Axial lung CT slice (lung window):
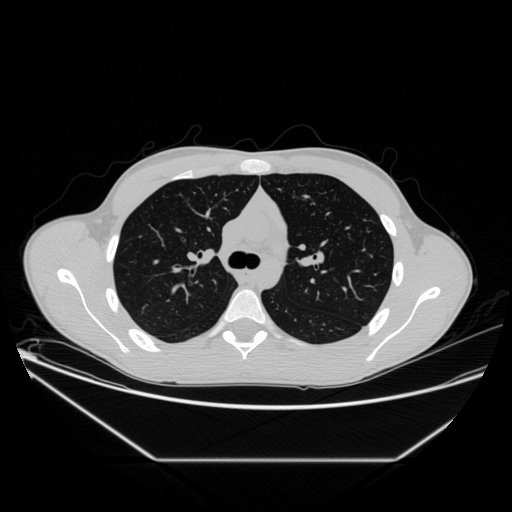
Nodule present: no